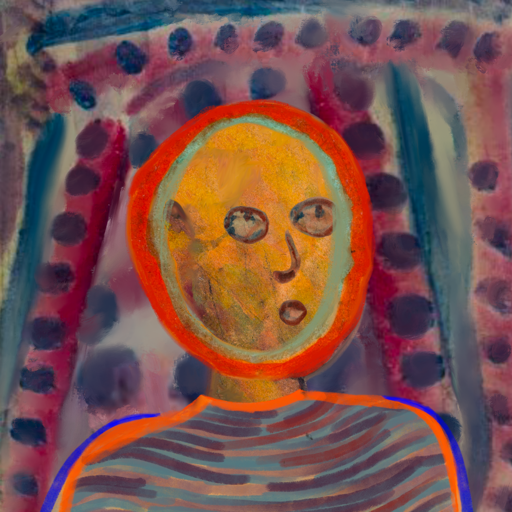
Background: HillGirl, Head And Neck Side: Gypsy_Mother, Face Side: Orphan, Bust: Experience, Hair Side: Sisters, Head Accessory: Blank, Second Necklace: Blank, Necklace: Blank, Baby: Blank